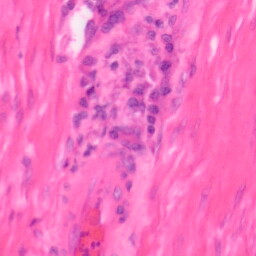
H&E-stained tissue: Colon